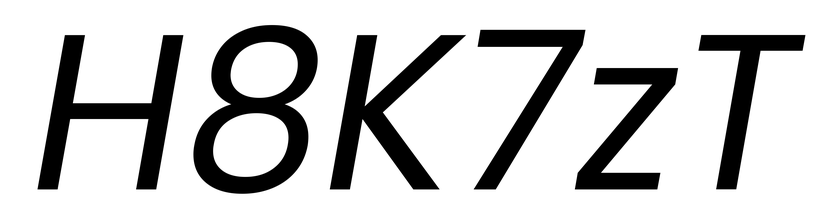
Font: Poppins-Italic